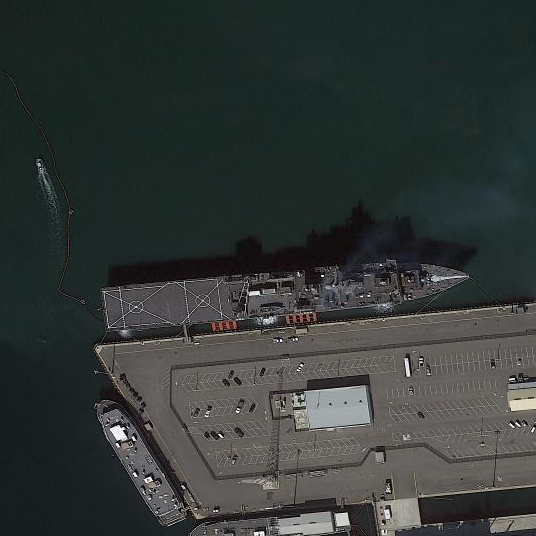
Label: combat